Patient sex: M
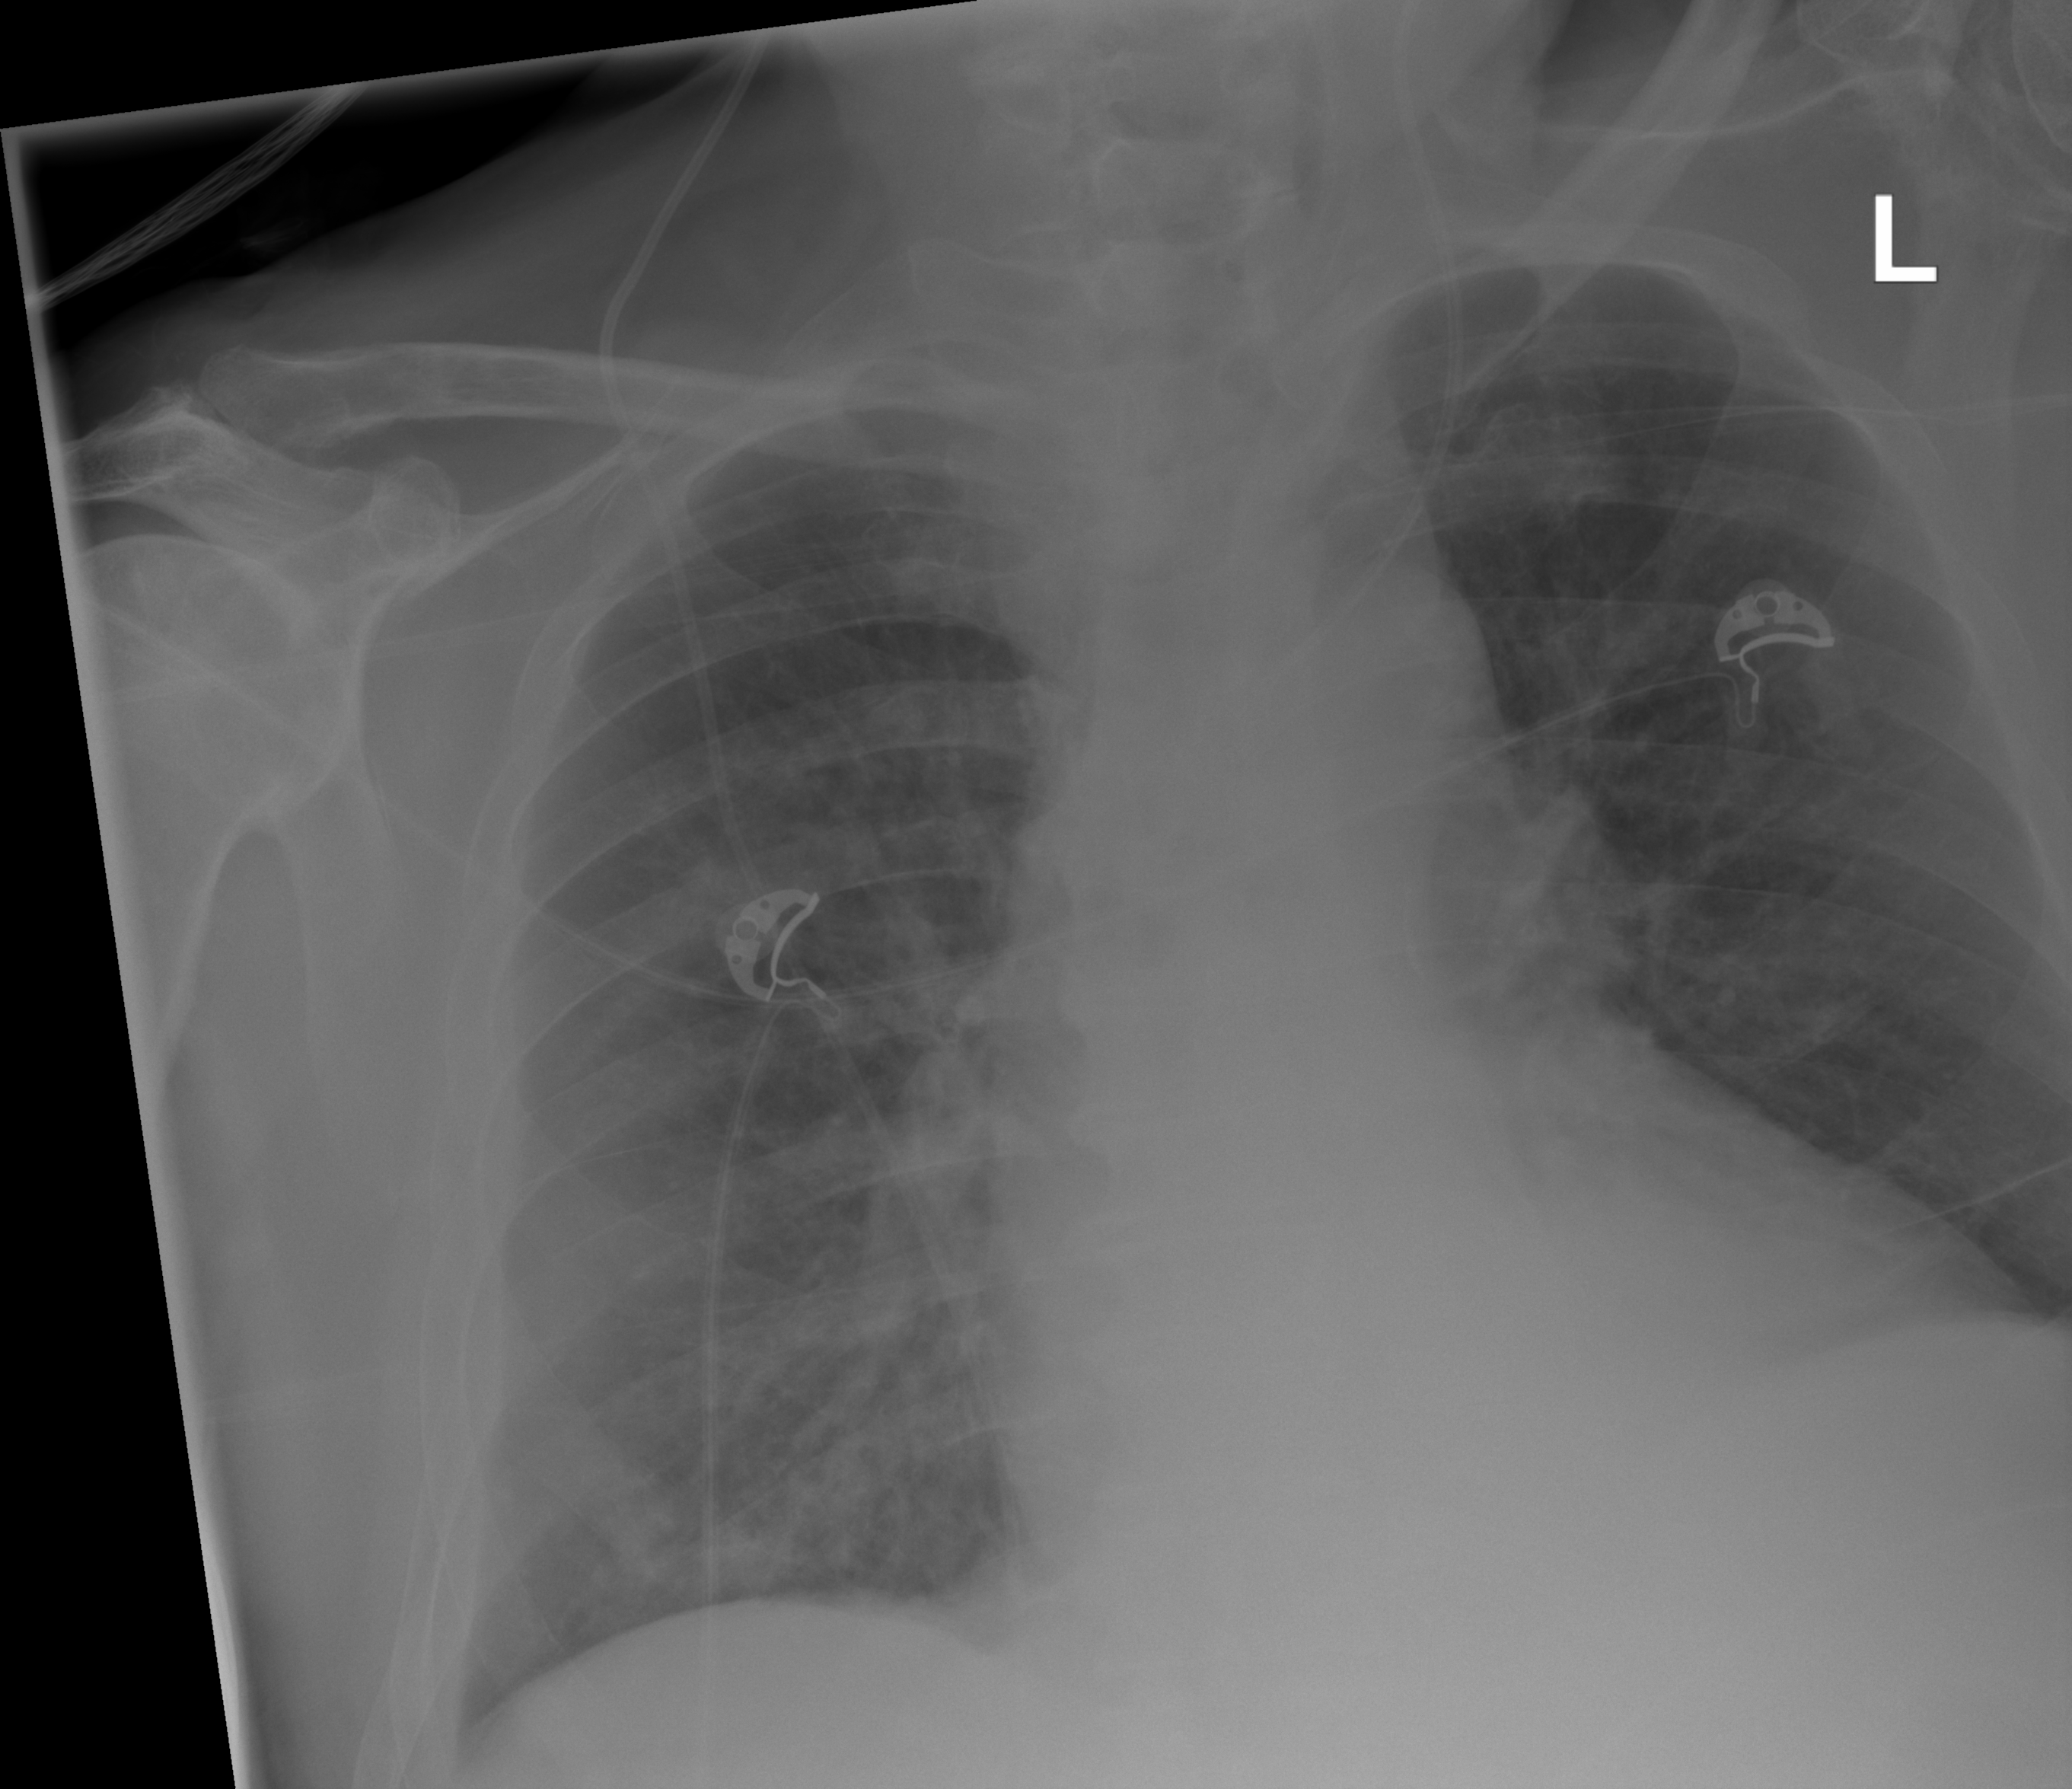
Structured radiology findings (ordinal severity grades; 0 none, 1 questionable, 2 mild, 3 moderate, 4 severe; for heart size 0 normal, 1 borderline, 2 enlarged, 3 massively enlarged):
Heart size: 2
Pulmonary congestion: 2
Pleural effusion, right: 0
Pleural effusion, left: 0
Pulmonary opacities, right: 2
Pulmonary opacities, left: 0
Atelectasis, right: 2
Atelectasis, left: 0